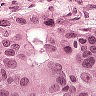
Metastatic tissue present: yes